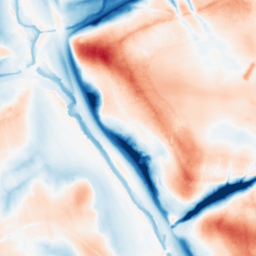
Category: multiscale
Decomposition family: dog_multiscale
Decomposition parameters: sigma_ratio: 2
n_scales: 5
base_sigma: 0.5
Upsampling method: edge_directed
Upsampling parameters: scale: 2
Upsampling scale: 2